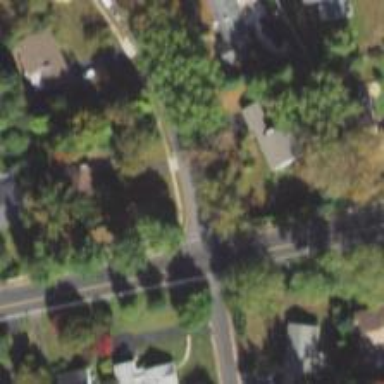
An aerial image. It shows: Unmarked crossing on the road.